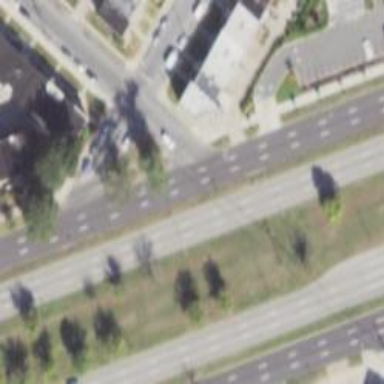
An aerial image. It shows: Asphalt road classified as trunk highway.